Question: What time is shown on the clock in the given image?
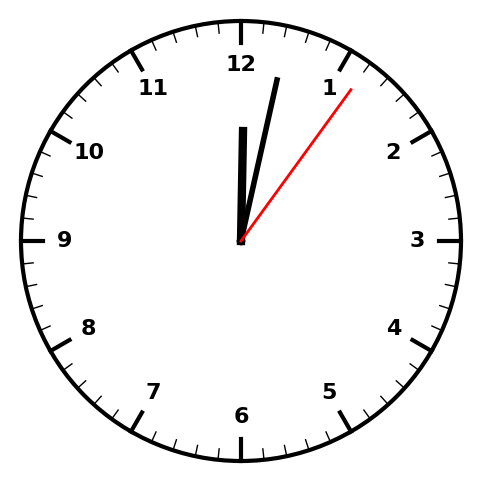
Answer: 12:02:06